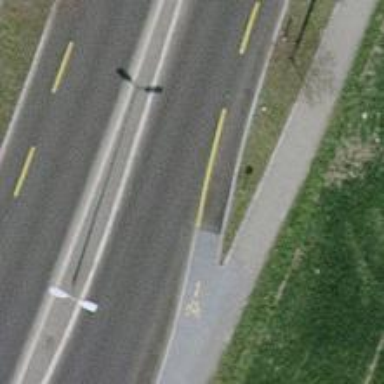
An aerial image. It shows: Secondary road with asphalt surface.